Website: walmart
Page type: review-order
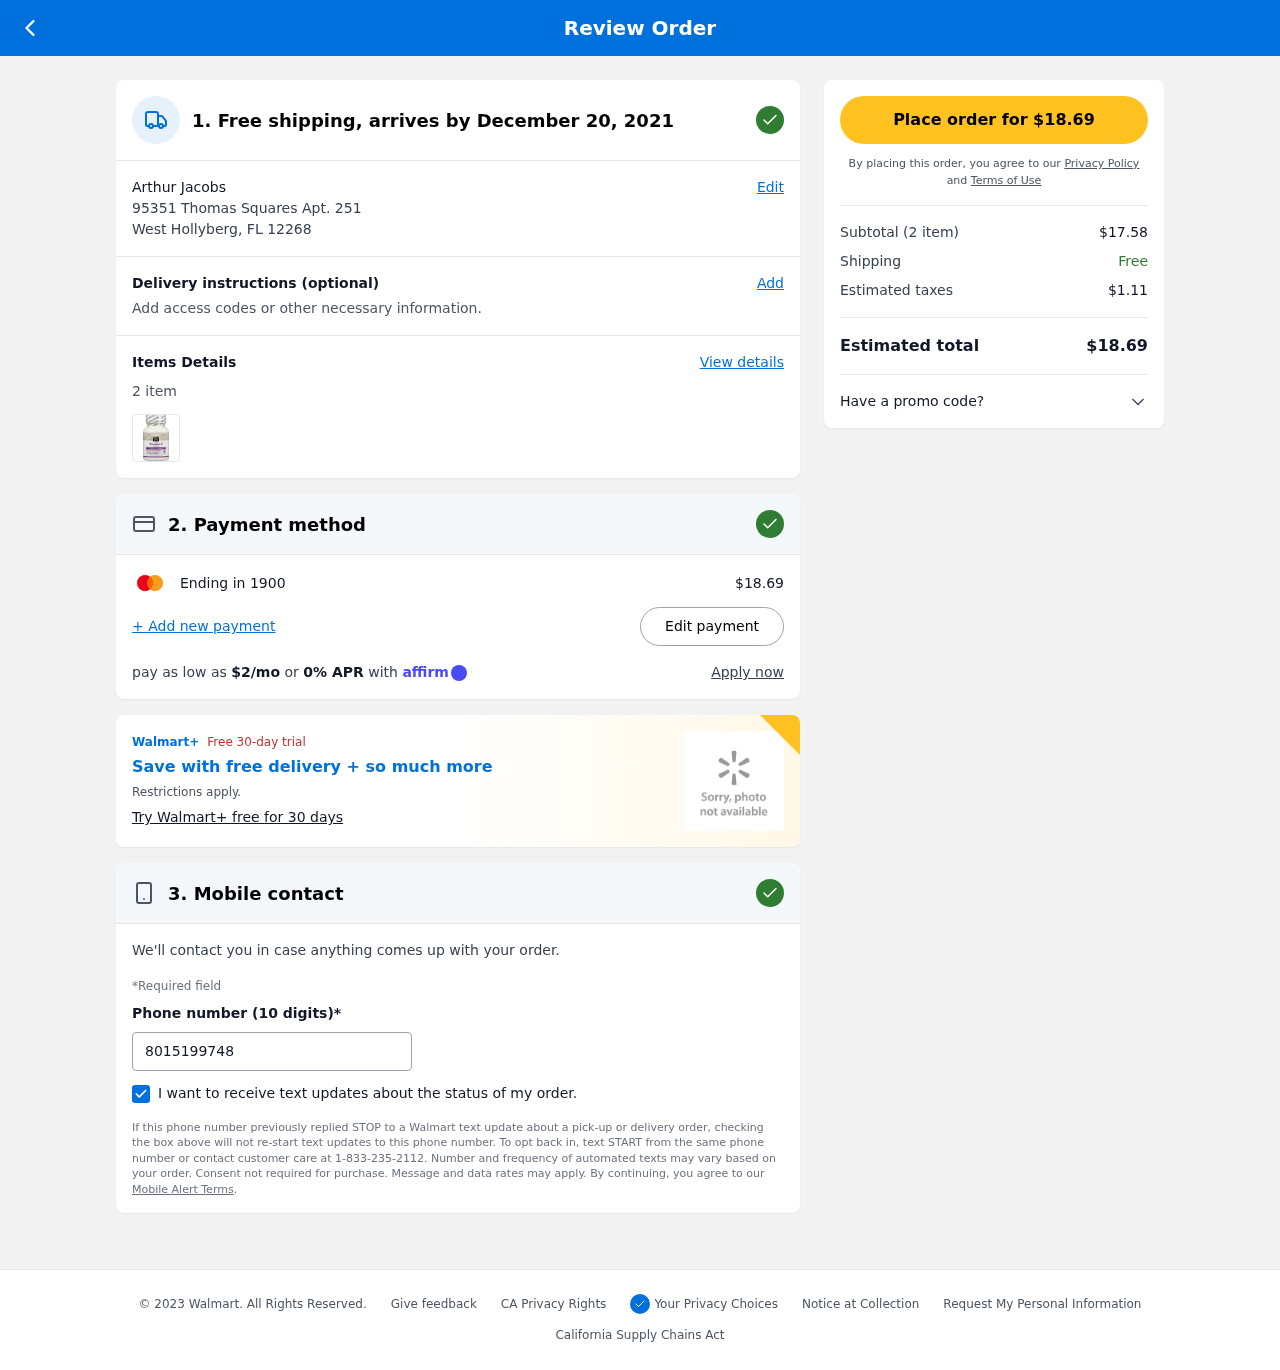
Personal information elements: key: PII_CARD_LAST4
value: Ending in 1900
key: PII_CITY_STATE_ZIP
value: West Hollyberg, FL 12268
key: PII_FULLNAME
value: Arthur Jacobs
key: PII_PHONE
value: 8015199748
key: PII_STREET
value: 95351 Thomas Squares Apt. 251
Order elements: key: ORDER_DELIVERY_DATE
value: December 20, 2021
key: ORDER_NUM_ITEMS
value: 2 item
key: ORDER_NUM_ITEMS
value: Subtotal (2 item)
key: ORDER_TOTAL
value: $18.69
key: ORDER_TOTAL
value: Place order for $18.69
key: ORDER_MONTHLY_PAYMENT
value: $2/mo
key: ORDER_SUBTOTAL
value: $17.58
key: ORDER_TAX
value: $1.11